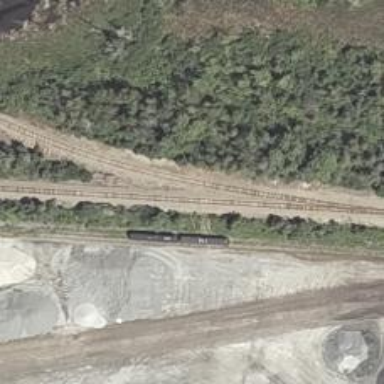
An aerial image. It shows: Railway spur service.